Question: I have 3 tables on one sheet and right now I have vba for resizing tables 2 and 3 whenevever table 1 is resized, but would it be possible to clear all the contents below tables 2 and 3 when they are resized, because the formulas are left over
Here's the resize code :
'''
Dim Tbl_2 As ListObject
Dim Tbl_1 As ListObject
Dim Tbl_3 As ListObject
Set Tbl_1 = Sheet1.ListObjects("TableQuery")
Set Tbl_2 = Sheet1.ListObjects("Table2")
Set Tbl_3 = Sheet1.ListObjects("Table3")
If Tbl_3.Range.Rows.Count <> Tbl_1.Range.Rows.Count Then
Tbl_3.Resize Tbl_3.Range.Resize(Tbl_1.Range.Rows.Count)
End If
If Tbl_2.Range.Rows.Count <> Tbl_1.Range.Rows.Count Then
Tbl_2.Resize Tbl_2.Range.Resize(Tbl_1.Range.Rows.Count)
End If
'''
And here's the picture of what I want to ideally remove once the table is resized :

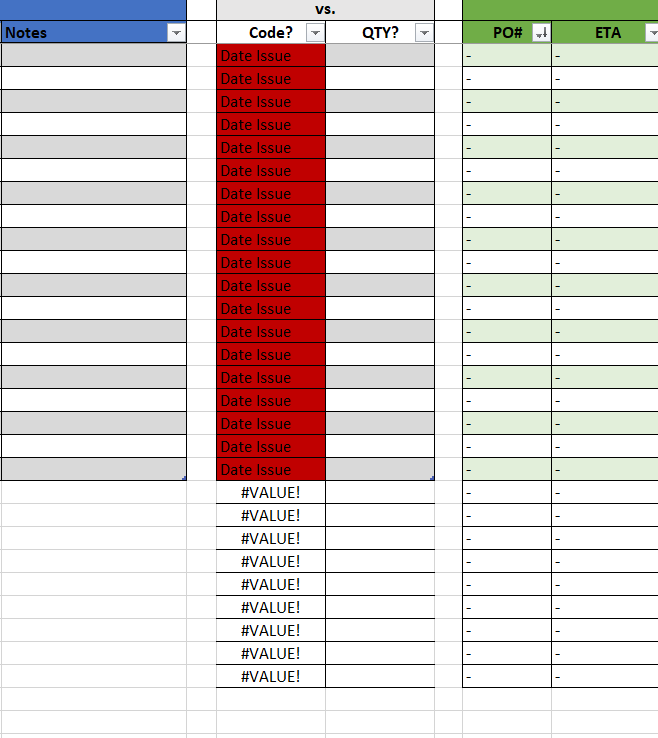
Answer: I have adjusted your code a bit as I wasn't sure if I was allowed to change both tables at the same time or if you might place certain things in between those tables so I made an extra sub to make it shorter(ish). This will make sure it only affects the cells it had prior to the resize (since you're only resizing the rows, the columns remain the same)
'''
Sub clearRowsAfterResizing()
Dim Tbl_2 As ListObject
Dim Tbl_1 As ListObject
Dim Tbl_3 As ListObject
Dim ws As Worksheet
Set ws = ActiveWorkbook.Worksheets("Test2")
Set Tbl_1 = ws.ListObjects("TableQuery")
Set Tbl_2 = ws.ListObjects("Table2")
Set Tbl_3 = ws.ListObjects("Table3")
changeSize Tbl_2, Tbl_1, ws
changeSize Tbl_3, Tbl_1, ws
End Sub
Sub changeSize(tblAdjust As ListObject, tblChanged As ListObject, ws As Worksheet)
Dim lRow As Long, dif As Long, sCol As Long, lCol As Long
lRow = tblAdjust.Range.Rows(tblAdjust.Range.Rows.Count).Row
dif = tblAdjust.Range.Rows.Count - tblChanged.Range.Rows.Count
If tblAdjust.Range.Rows.Count <> tblChanged.Range.Rows.Count Then
tblAdjust.Resize tblAdjust.Range.Resize(tblChanged.Range.Rows.Count)
If dif > 0 Then
sCol = tblAdjust.Range.Columns(1).Column
lCol = tblAdjust.Range.Columns(tblAdjust.Range.Columns.Count).Column
With ws
.Range(.Cells(lRow - dif + 1, sCol), .Cells(lRow, lCol)).Clear
End With
End If
End If
End Sub
'''
Hope this helps, if you have any questions feel free to ask :)